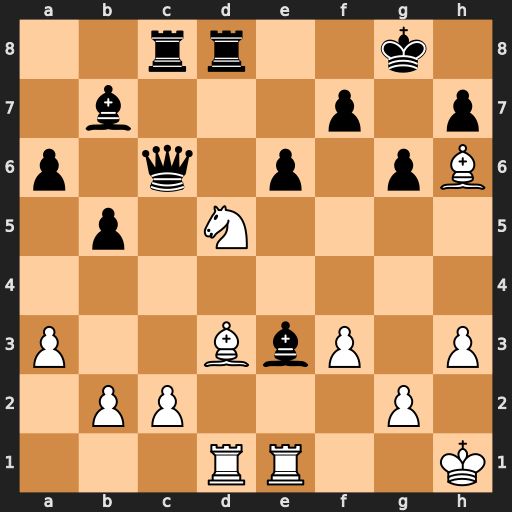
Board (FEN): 2rr2k1/1b3p1p/p1q1p1pB/1p1N4/8/P2BbP1P/1PP3P1/3RR2K
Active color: w
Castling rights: -
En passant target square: -
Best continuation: Ne7+ Kh8 Nxc6 Bxh6 Nxd8